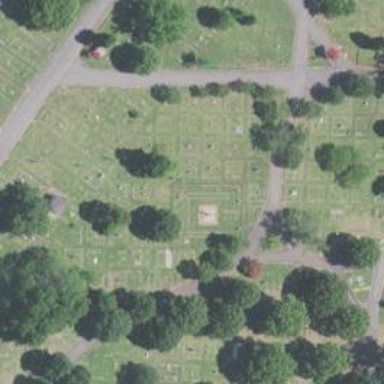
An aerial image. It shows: Memorial site with historic significance.